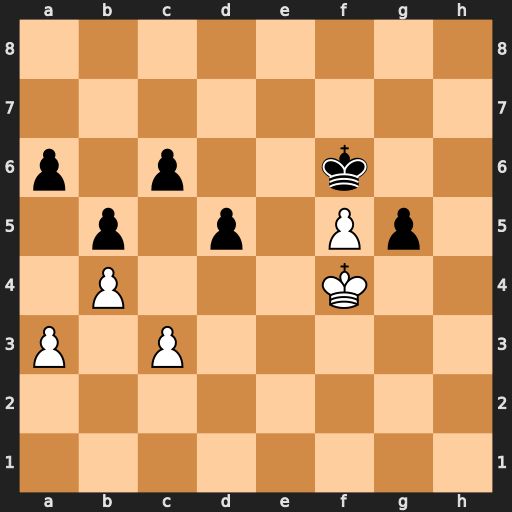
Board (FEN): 8/8/p1p2k2/1p1p1Pp1/1P3K2/P1P5/8/8
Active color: w
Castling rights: -
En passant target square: g6
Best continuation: Kg4 Ke5 Kxg5 d4 cxd4+